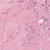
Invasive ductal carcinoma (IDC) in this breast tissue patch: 0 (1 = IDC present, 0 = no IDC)